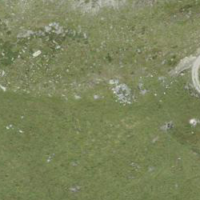
EUNIS habitat code: 26
Species observed at this site:
Prunella collaris
Viola calcarata